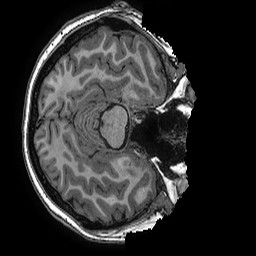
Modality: T1w
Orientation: axial
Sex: female
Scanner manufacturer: ge
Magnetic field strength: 3 T
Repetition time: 0.0077 s
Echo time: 0.003436 s